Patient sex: M
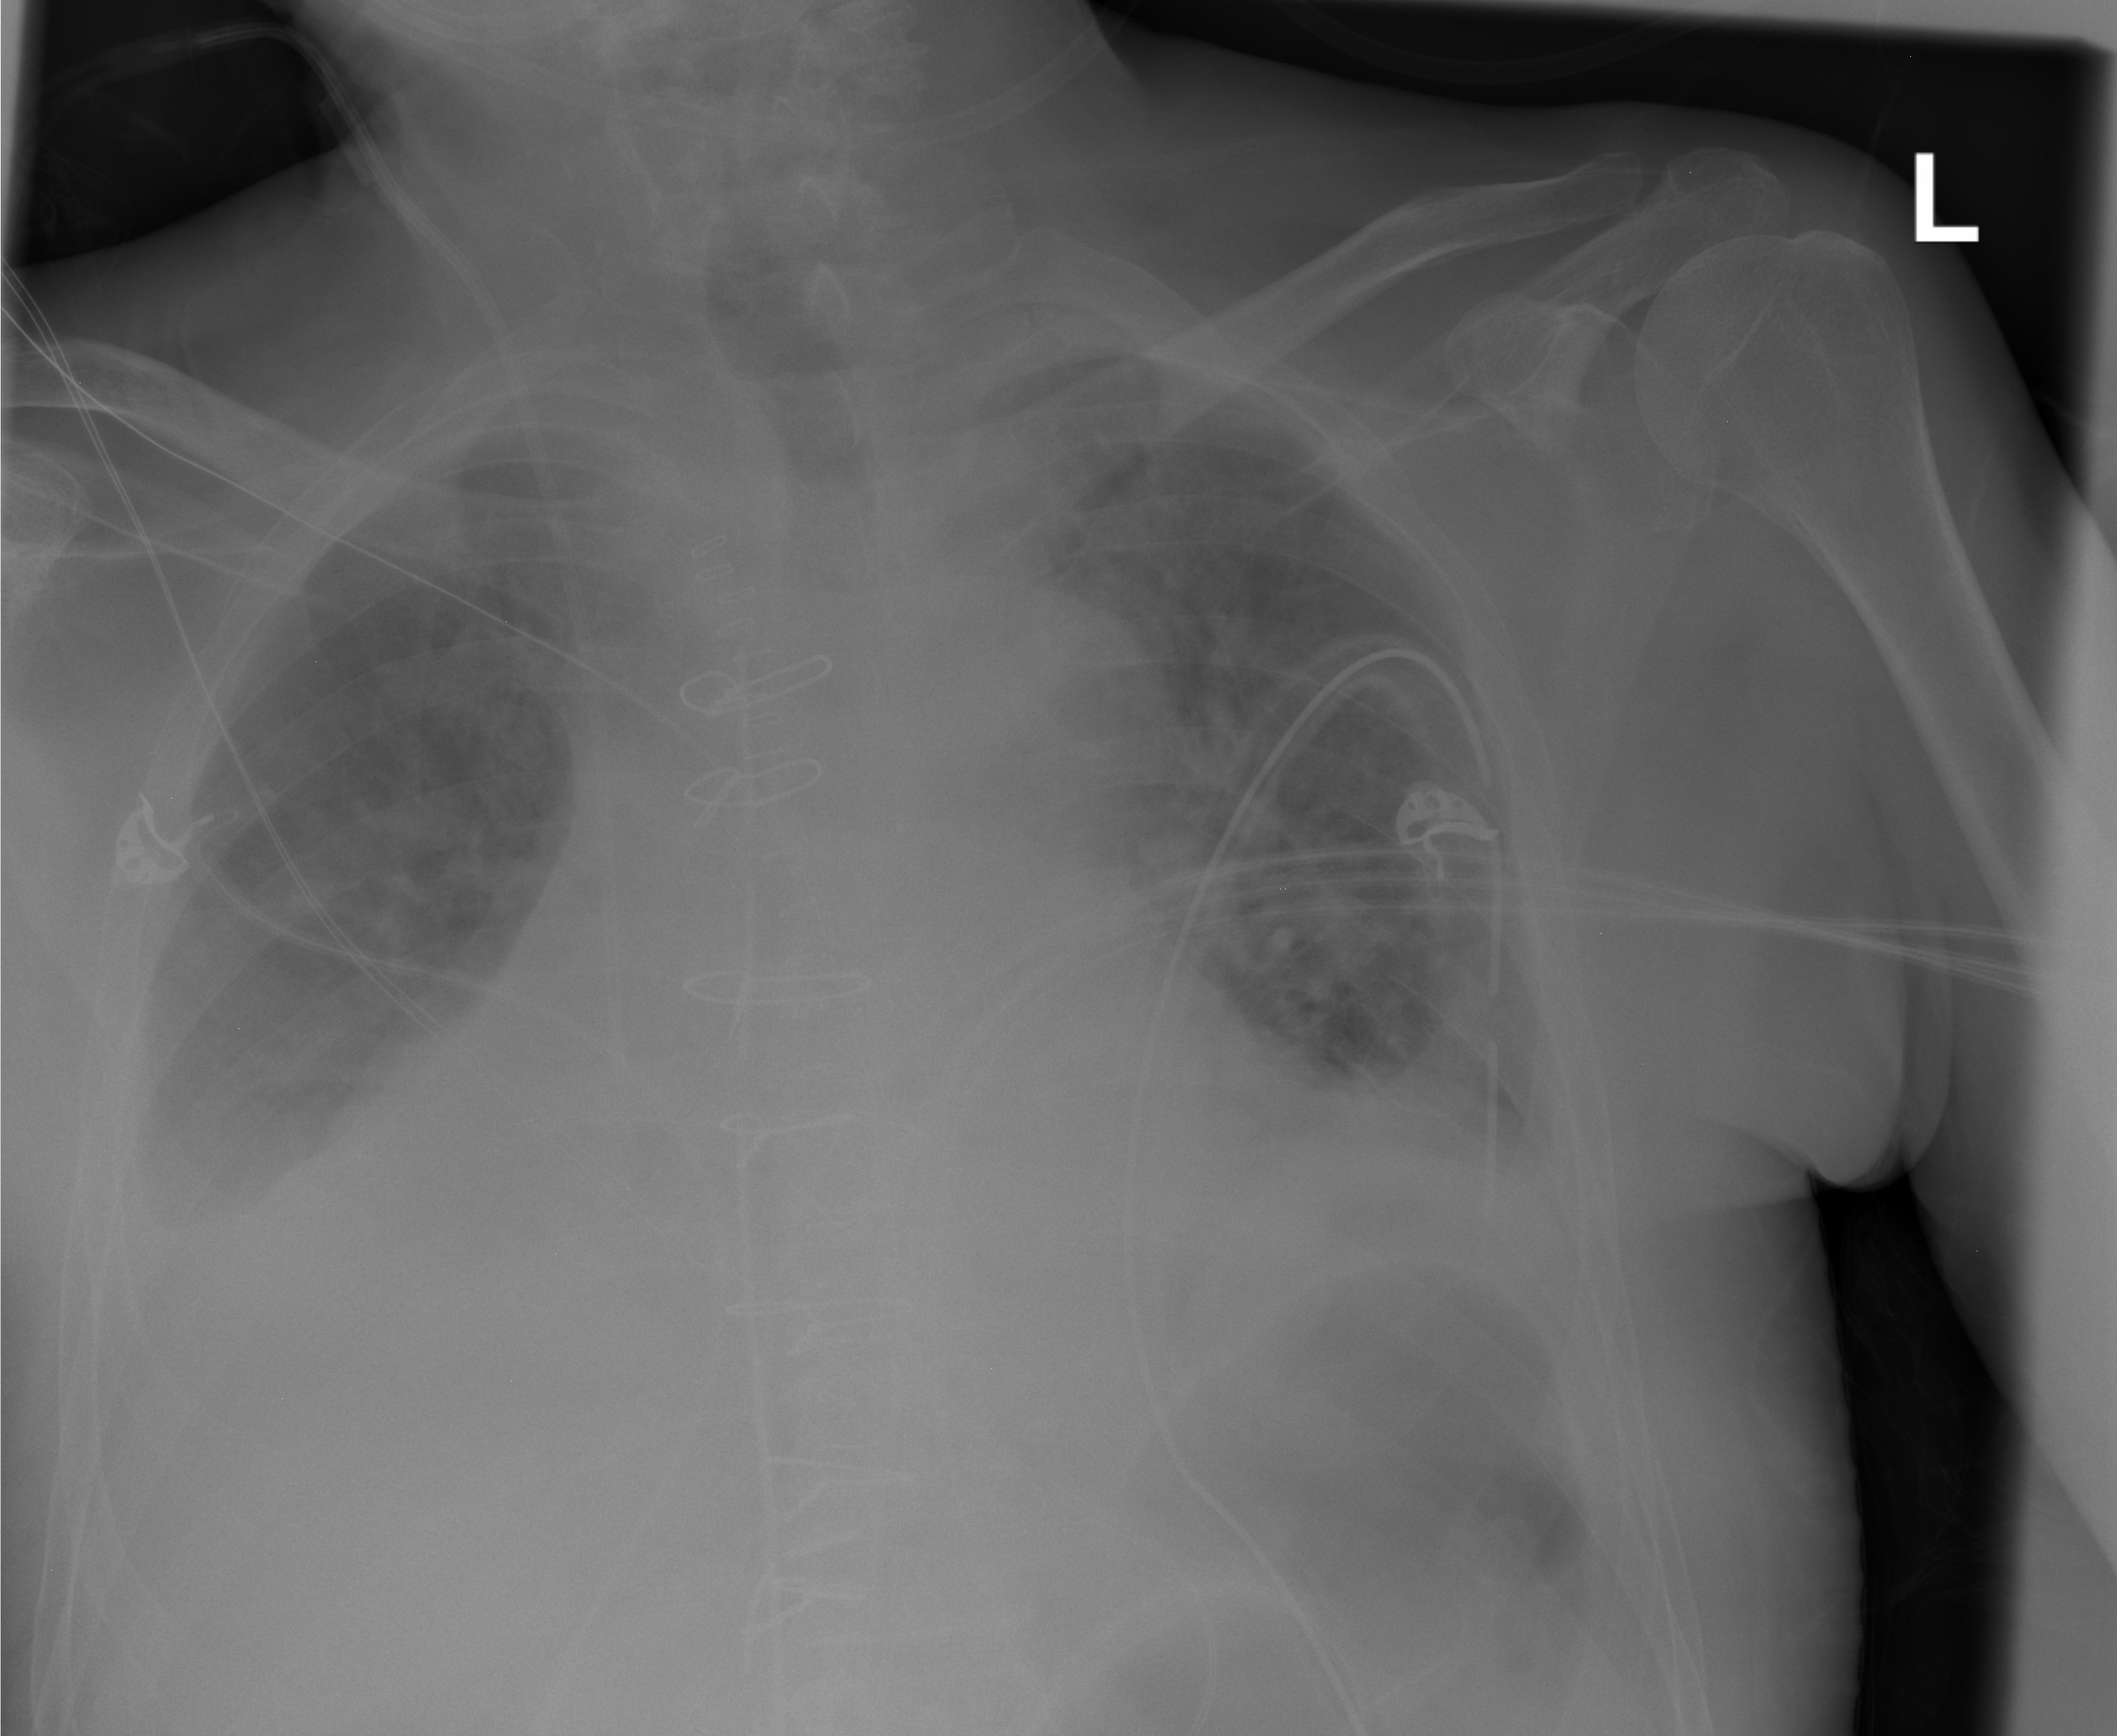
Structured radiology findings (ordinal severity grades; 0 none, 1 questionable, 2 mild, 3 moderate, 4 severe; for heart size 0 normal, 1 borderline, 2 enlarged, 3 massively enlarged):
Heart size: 2
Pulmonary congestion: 2
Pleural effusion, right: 2
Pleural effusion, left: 2
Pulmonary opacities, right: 0
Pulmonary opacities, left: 0
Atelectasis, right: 2
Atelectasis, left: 2